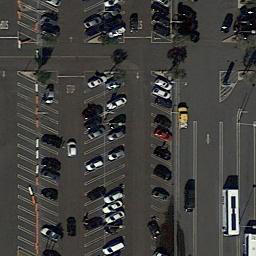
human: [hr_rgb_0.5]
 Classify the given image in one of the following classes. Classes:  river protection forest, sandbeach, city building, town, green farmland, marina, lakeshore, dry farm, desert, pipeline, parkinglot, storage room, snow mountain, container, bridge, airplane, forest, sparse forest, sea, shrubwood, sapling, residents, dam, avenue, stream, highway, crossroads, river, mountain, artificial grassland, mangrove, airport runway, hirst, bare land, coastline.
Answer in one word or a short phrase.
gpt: parkinglot